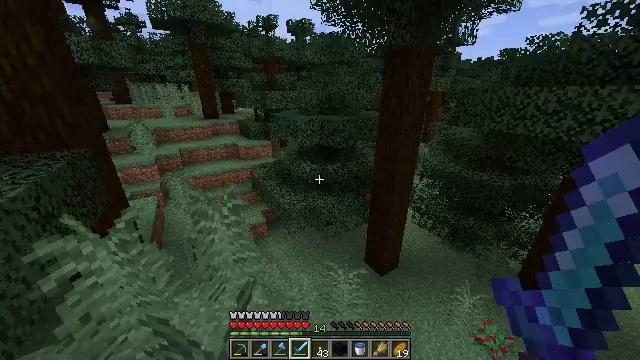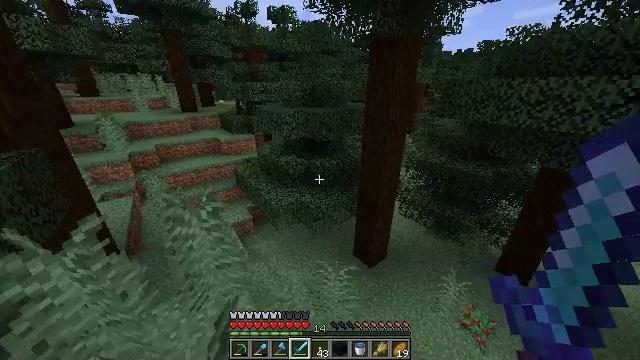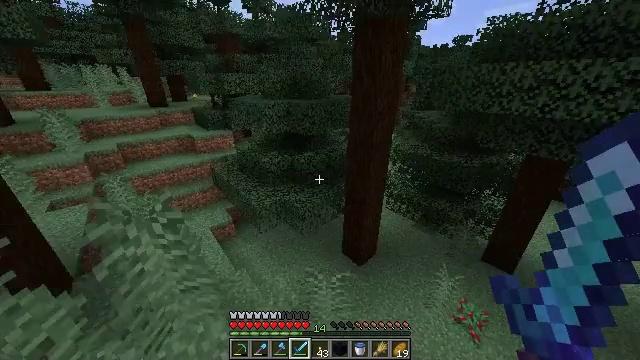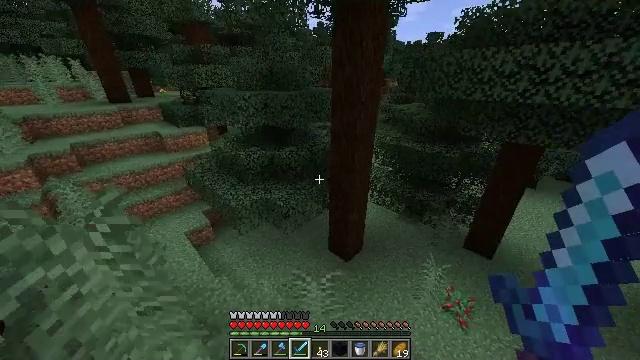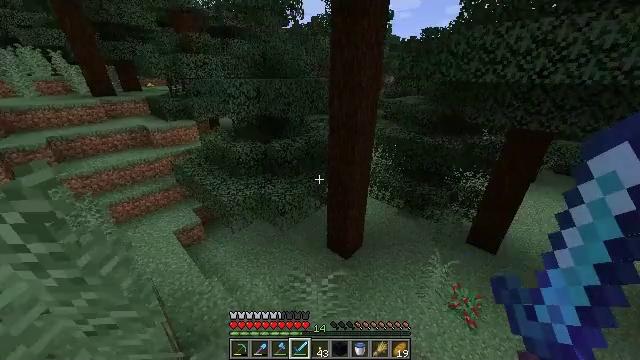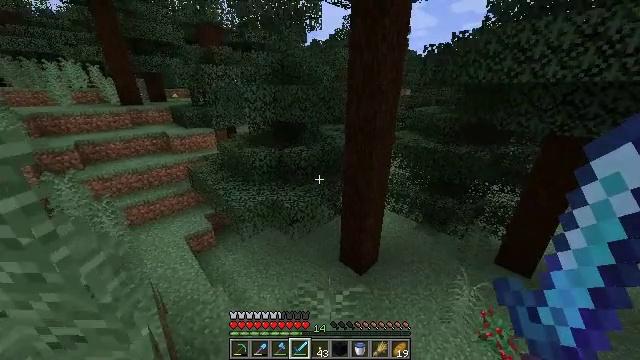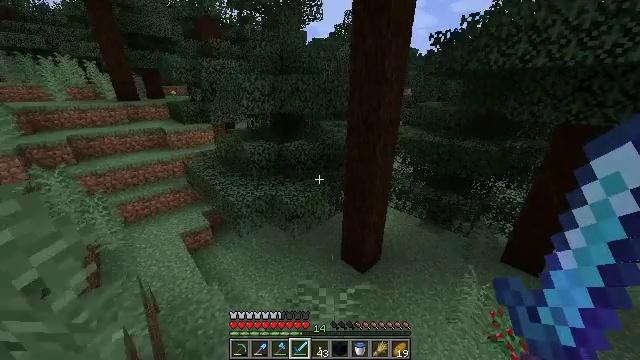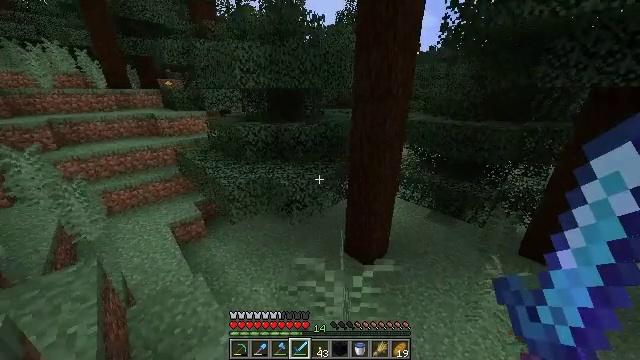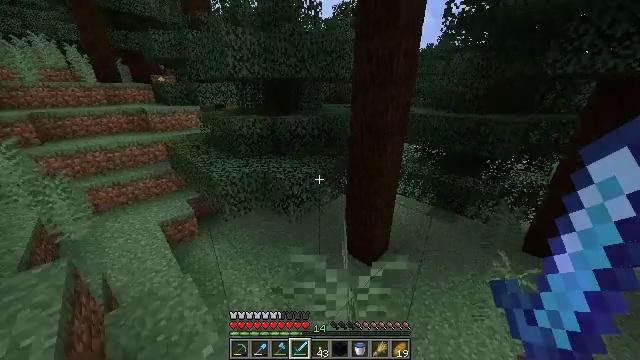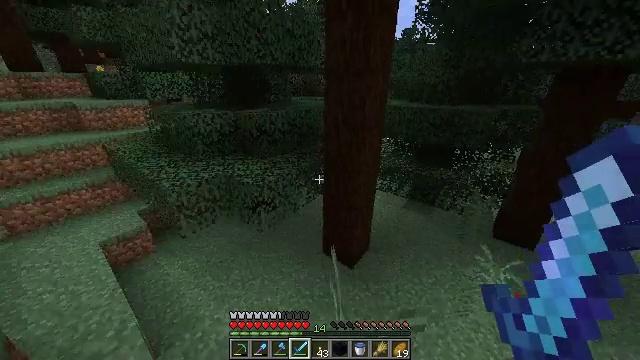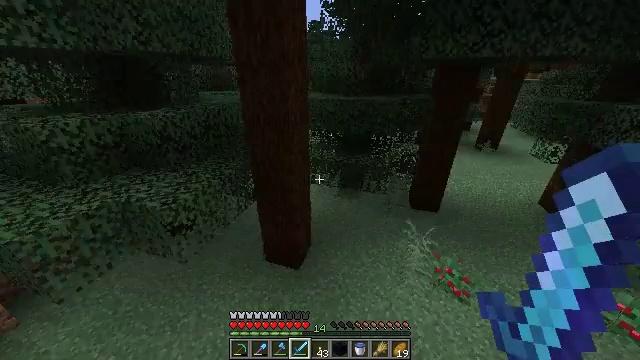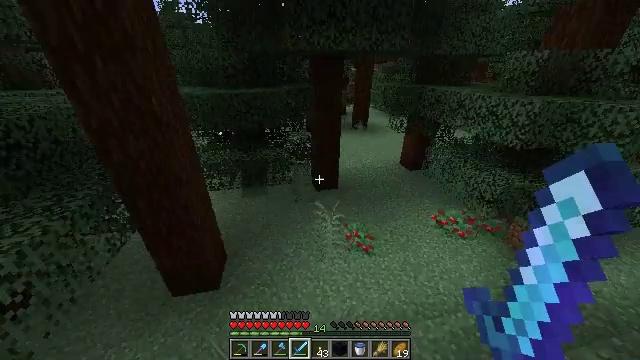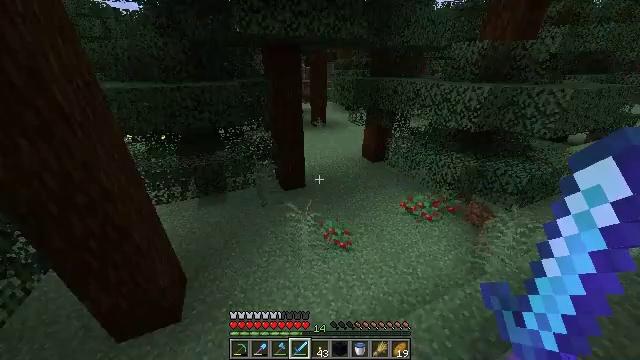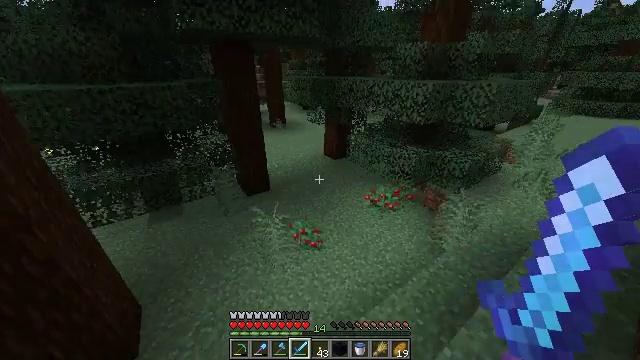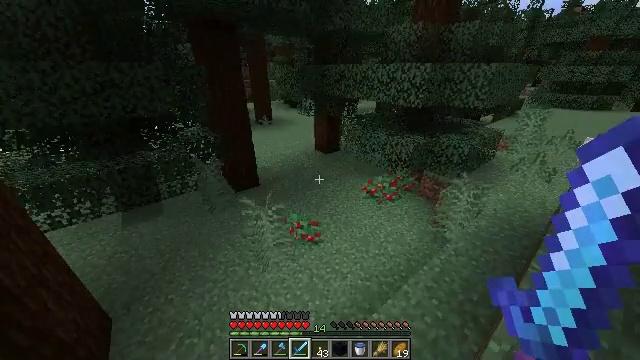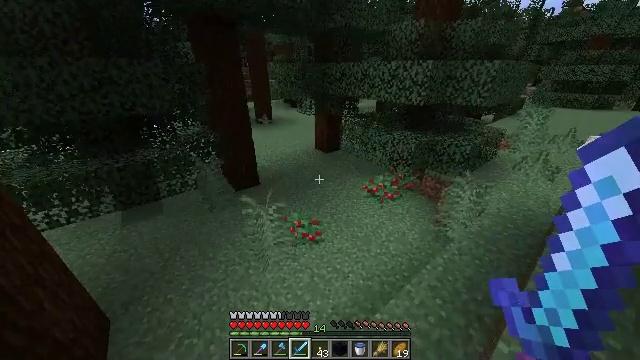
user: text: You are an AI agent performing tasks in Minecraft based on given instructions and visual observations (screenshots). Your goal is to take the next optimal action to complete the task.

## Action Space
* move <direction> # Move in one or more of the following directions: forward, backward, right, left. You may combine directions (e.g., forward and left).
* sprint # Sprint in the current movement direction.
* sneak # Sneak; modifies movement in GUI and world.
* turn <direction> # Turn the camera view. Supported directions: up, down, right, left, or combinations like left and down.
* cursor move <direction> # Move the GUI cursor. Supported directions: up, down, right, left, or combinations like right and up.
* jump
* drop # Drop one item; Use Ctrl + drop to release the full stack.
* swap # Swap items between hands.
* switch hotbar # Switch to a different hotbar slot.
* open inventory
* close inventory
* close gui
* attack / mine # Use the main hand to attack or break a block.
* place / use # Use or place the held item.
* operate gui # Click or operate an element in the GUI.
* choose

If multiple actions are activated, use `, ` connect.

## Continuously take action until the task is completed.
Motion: motion action
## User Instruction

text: Gather materials from the sweet berry bush.
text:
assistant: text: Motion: move forward, sprint, turn right and down, jump
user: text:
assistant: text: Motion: move forward, sprint, turn right and down
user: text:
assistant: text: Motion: move forward, sprint, turn right
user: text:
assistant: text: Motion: move forward, sprint, turn right
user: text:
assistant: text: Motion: move forward, sprint, turn left and up
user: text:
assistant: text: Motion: move forward, sprint
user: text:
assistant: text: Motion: move forward, sprint
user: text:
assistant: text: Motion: move forward, sprint
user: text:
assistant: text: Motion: move forward, sprint, turn right and down
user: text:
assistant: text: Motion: move forward, sprint, turn right and down
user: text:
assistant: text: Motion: move forward, sprint, turn right and down
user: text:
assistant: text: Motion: move forward, sprint, turn right
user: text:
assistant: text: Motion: move forward, sprint, turn right
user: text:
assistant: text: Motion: move forward, sprint, turn right
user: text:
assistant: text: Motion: move forward, sprint
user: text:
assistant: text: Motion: move forward, sprint
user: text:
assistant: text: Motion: move forward, sprint
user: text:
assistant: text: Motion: move forward, sprint
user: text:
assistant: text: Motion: move forward, sprint
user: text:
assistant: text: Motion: move forward, sprint
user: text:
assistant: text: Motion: move forward, sprint
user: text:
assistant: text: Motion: move forward, sprint
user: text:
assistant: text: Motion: move forward, sprint
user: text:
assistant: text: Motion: move forward, sprint
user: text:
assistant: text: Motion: move forward, sprint
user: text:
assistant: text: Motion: move forward, sprint
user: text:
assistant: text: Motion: move forward, sprint
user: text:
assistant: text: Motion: move forward, sprint
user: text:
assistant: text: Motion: move forward, sprint
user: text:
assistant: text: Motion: move forward, sprint, turn up